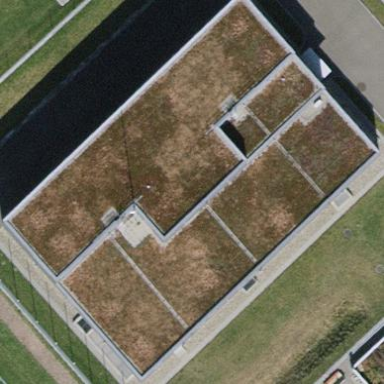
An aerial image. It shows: Building with switchgear power equipment inside.